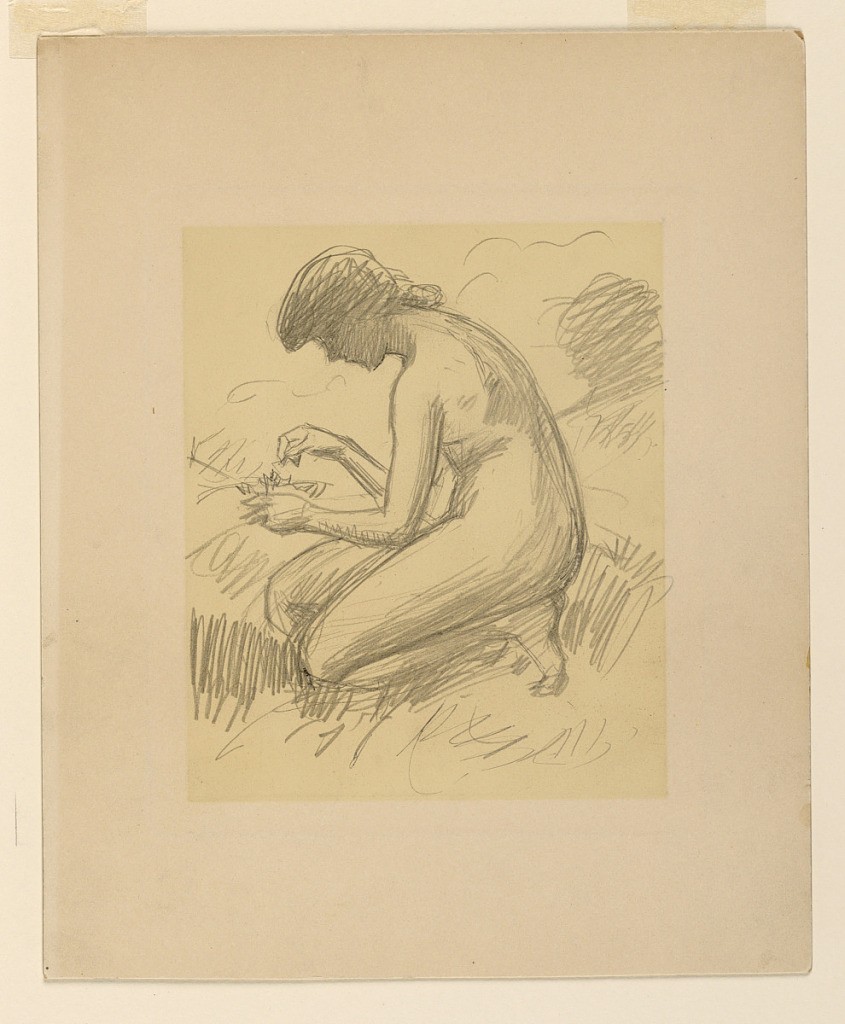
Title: Crouching Female Nude
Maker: James Wells Champney, American, 1843–1903
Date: ca. 1890
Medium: Graphite on paper
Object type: Drawing
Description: Vertically rectangular plate-mark enclosing an area of yellow matte coating. Crouching nude female figure, head bent over undefined object in left hand.